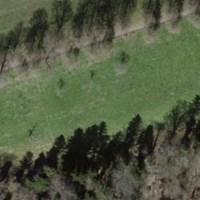
EUNIS habitat code: 41
Species observed at this site:
Lamium galeobdolon
Teucrium scorodonia